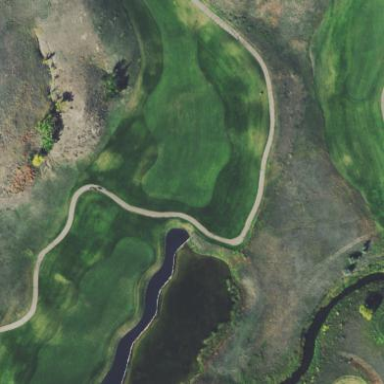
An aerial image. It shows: Rough area on grassy golf course.